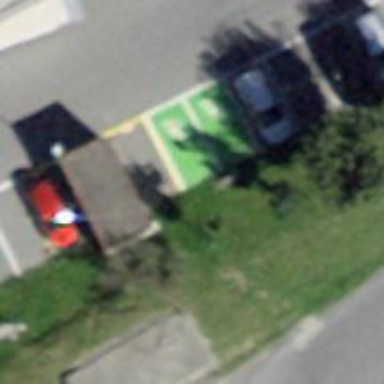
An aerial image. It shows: Charging station.